Question: i am trying to implement a grid view which has the Graphical view as follows. I have gone through various blogs and S.O questions, and unfortunately i am not able to provide a row and column span to one particular grid item and grid view also does not support this feature.
And i don't want to create Dynamic Scroll View with other views in between as the there is a lot of data and it causes performance issues.
So if any one have any suggestions. Please reply .
Thanks in advance.

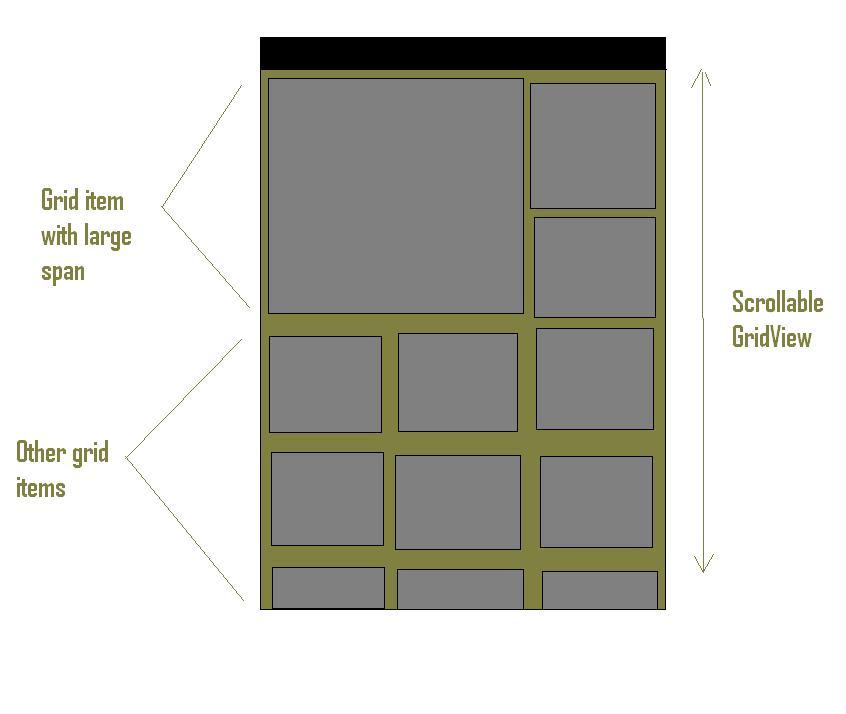
Answer: Do you intend to repeat the pattern for your scrollable view? To be more clear, does your Grid item with large span repeat at regular intervals?
One option would be to use a list view and implement your large span view with two normal views as one row of the list view with a tag such as "special_row" and implement regular views as another row with tag like "normal row". Based on the requirement you can recycle the rows by accessing the row tags.
EDIT:
I found a library that implements pinterest like UI for android. This has a symmetric views in it. Checkout <URL>.
EDIT:
<URL>. I guess you can do away with the static xml declaration of grid items by programmatically specifying column and row spans.